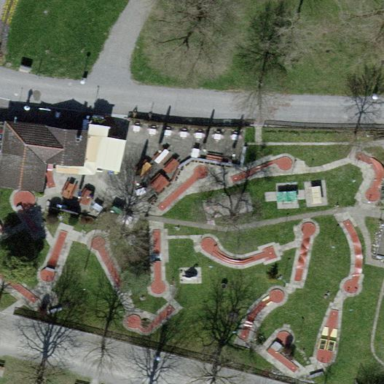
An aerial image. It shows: Miniature golf leisure land.